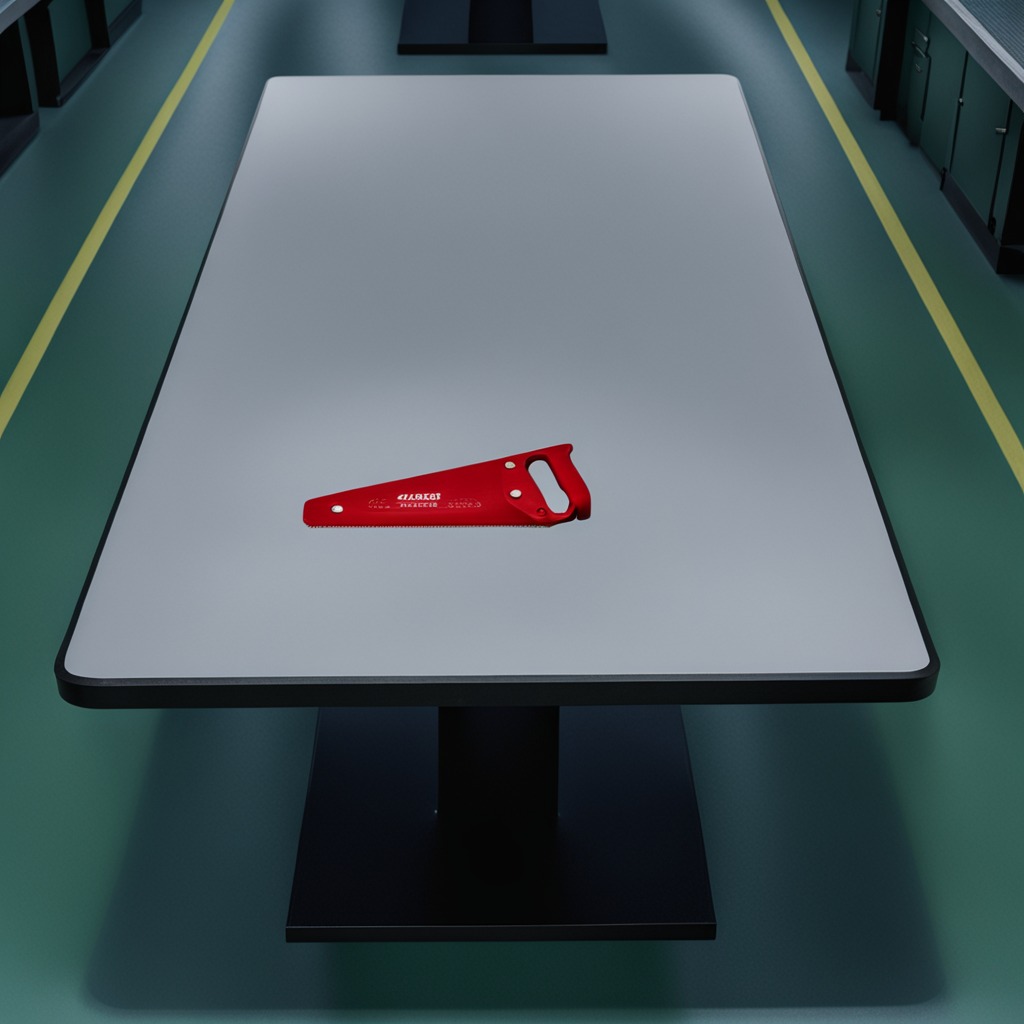
A metal saw is lying on a clean empty table in a railway signal maintenance room lit by harsh overhead fluorescents photorealistic surface textures crisp shadows high dynamic range.